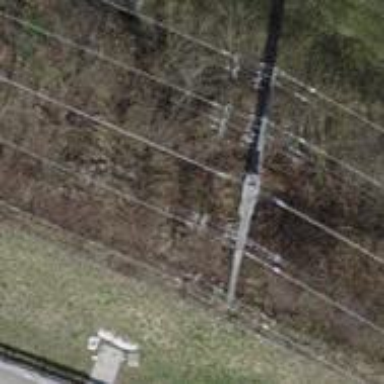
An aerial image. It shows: Concrete power pole.